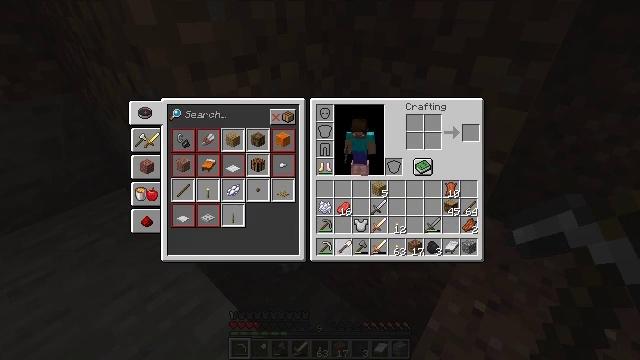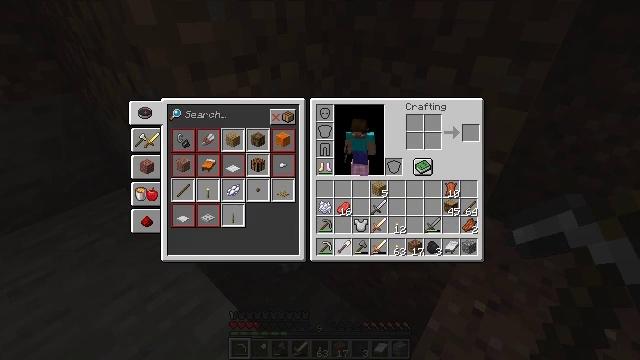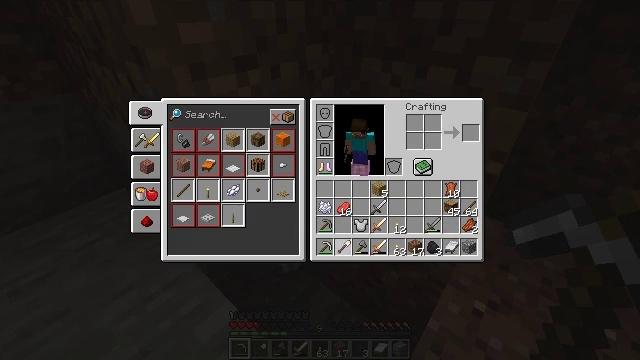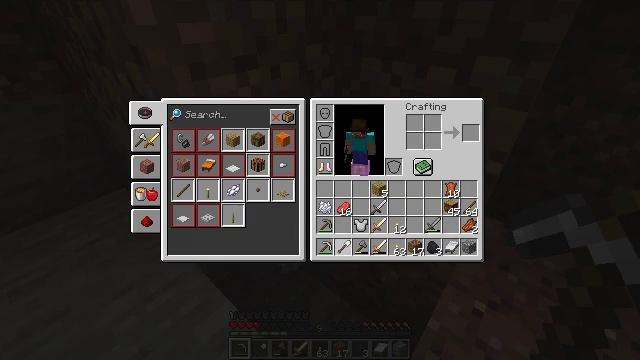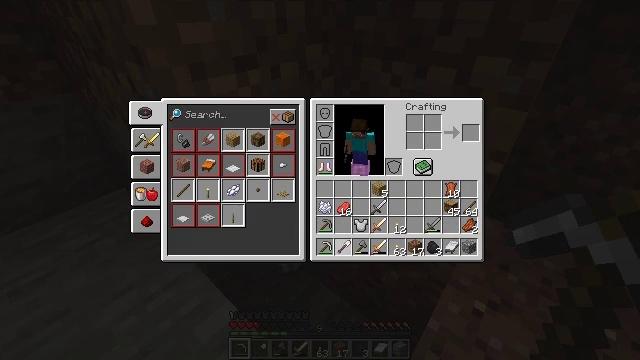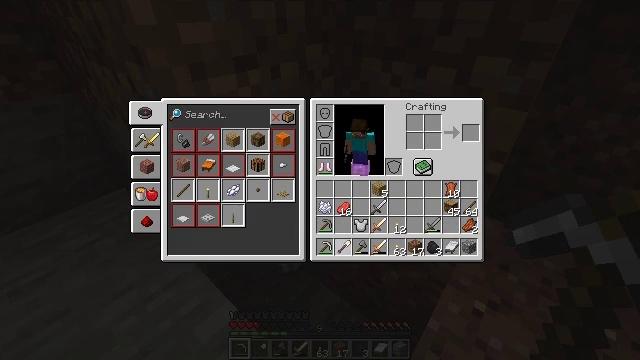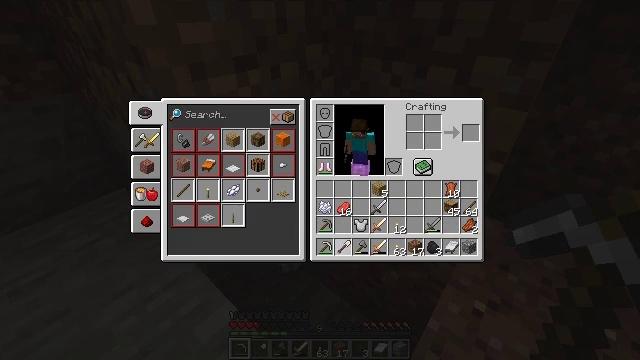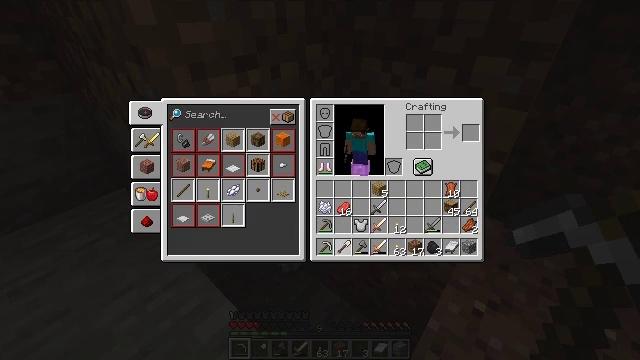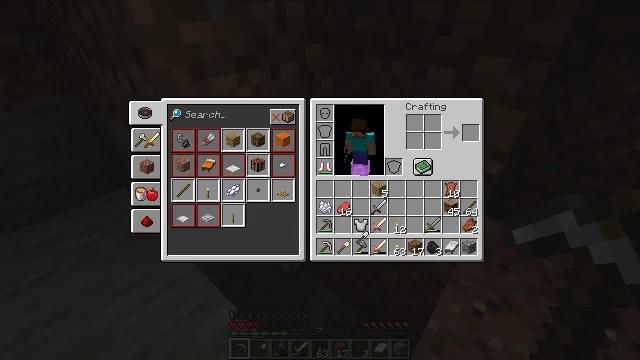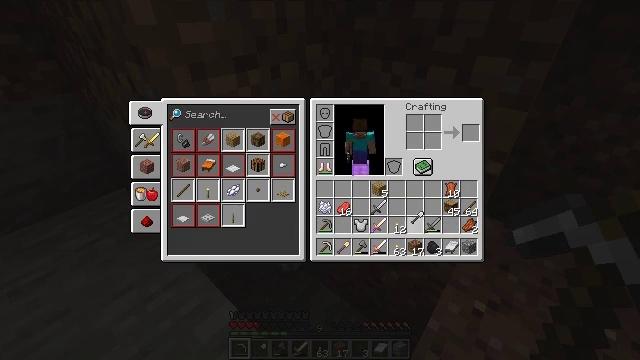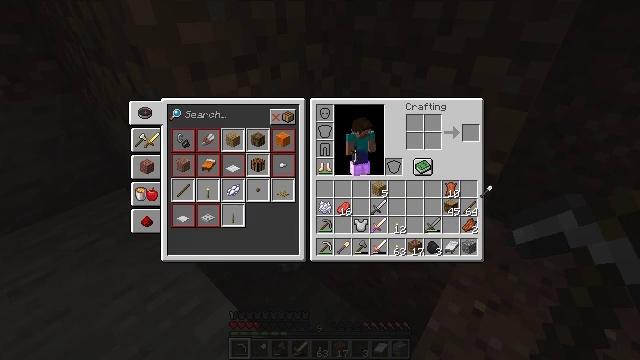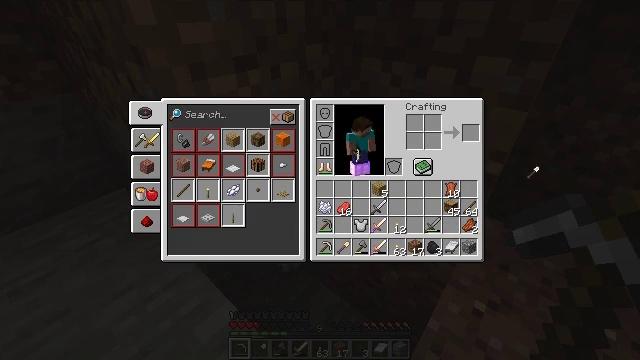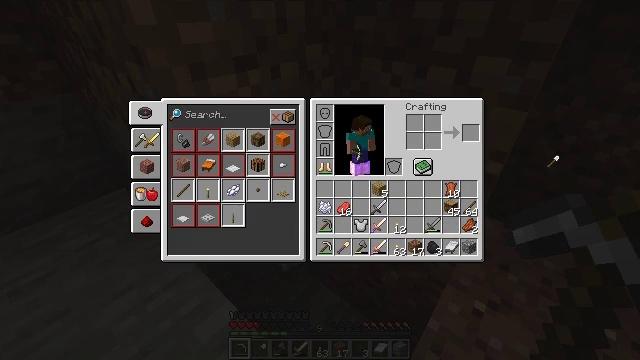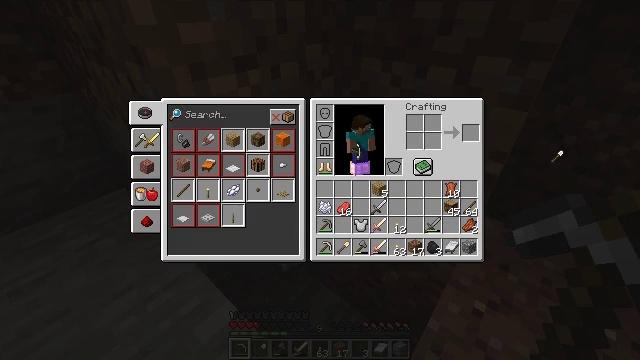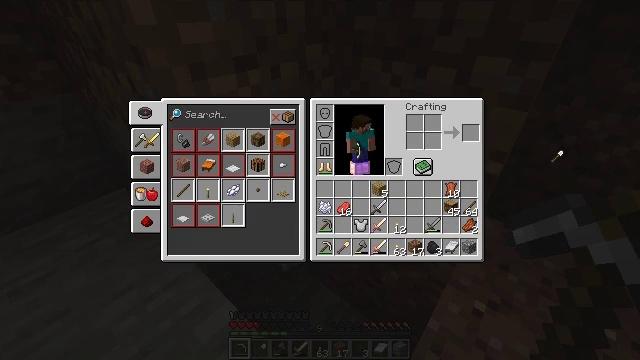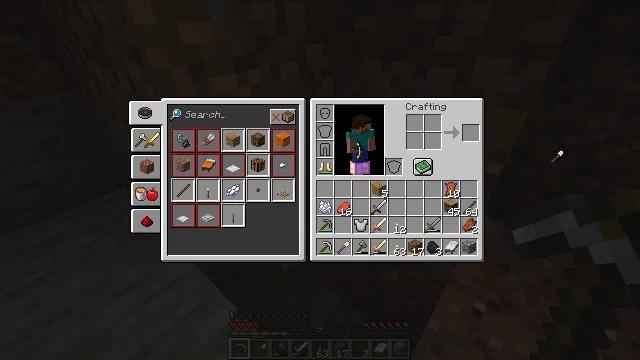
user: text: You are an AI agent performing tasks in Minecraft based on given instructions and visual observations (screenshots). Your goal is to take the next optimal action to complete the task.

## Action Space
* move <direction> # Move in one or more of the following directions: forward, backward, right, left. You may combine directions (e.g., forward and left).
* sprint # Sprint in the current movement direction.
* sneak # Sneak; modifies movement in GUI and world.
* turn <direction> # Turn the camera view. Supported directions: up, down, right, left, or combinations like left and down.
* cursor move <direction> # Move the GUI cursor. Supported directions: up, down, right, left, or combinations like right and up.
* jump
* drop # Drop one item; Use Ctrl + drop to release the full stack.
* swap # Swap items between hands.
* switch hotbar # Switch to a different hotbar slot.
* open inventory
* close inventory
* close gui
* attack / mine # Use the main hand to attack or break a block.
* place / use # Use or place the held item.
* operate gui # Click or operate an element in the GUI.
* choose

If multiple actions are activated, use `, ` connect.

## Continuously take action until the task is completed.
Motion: motion action
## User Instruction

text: Drop an iron shovel.
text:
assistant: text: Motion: no_op
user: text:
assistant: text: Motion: operate gui
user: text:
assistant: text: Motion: operate gui
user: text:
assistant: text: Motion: operate gui
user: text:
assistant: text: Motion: operate gui
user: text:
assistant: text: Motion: no_op
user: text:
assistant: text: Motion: no_op
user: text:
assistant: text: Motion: cursor move right and up
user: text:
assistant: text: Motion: cursor move right and up
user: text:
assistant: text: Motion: cursor move right and up
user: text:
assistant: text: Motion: cursor move right and up
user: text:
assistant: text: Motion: cursor move right and up
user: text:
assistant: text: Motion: no_op
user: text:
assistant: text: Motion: operate gui
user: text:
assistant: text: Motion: operate gui
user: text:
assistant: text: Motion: operate gui
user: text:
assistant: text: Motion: no_op
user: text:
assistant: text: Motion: no_op
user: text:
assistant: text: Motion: cursor move left and down
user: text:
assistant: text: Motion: cursor move left and down
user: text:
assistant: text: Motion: cursor move left and down
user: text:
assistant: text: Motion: no_op